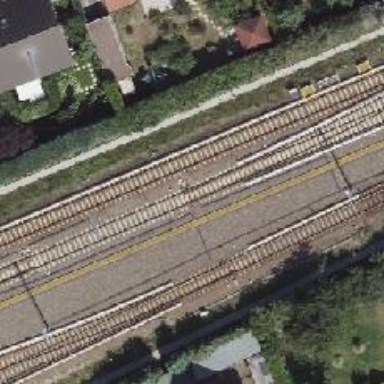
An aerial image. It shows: Railway switch with the turnout on the left side.